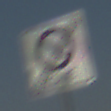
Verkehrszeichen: EndeEingeschraenktesHalteverbotZone
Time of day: MorningAfternoon
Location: Outdoor (Special)
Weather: Clear
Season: NotSpecified
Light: Natural